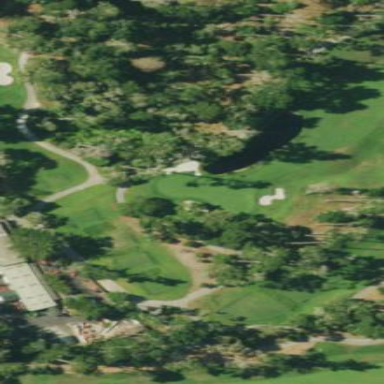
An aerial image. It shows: Golf rough area.